Question: For an odd reason, my 6 borders seem a little garbled.
Here's an image:
Here's my chunk of CSS for that list:
'''
#aboutcontent #names li{
width: 325px;
border: 1px solid white;
display: inline-block;
font-size: 12px;
line-height: 25px;
}
'''
I'd like all those borders touching perfectly, no space in between.
Here's a <URL>
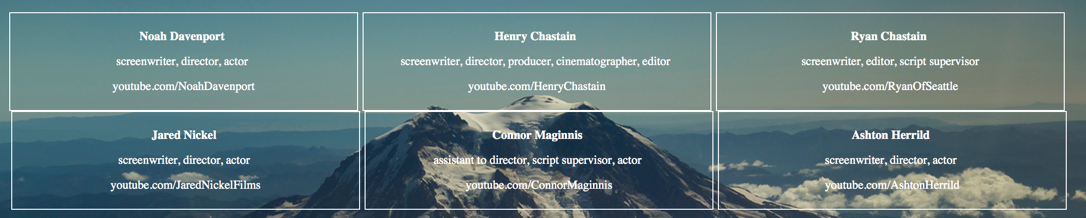
Answer: Give 'ul' 'font-size: 0' or remove whitespaces between li. Inline-block elements considers the whitespaces too. You can read about this <URL>.
'''
<li></li>...<li></li> // remove whitespace between li
'''
<URL>
Or
'''
#aboutcontent #names{
list-style-type: none;
font-size: 0;
}
'''
<URL>